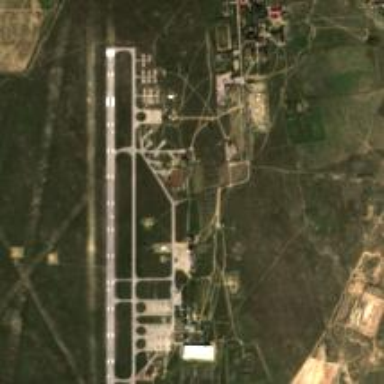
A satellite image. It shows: Military airfield located within aerodrome.